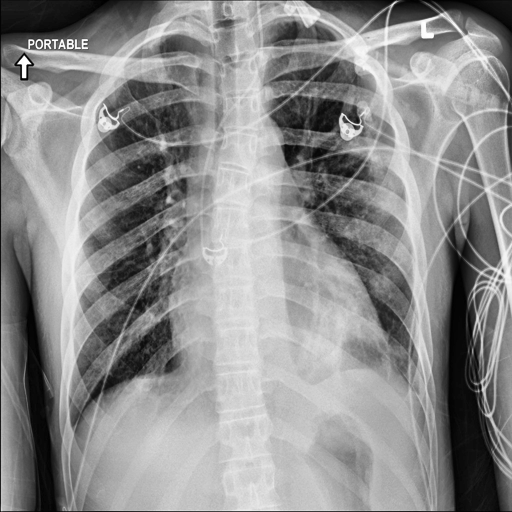
Finding: NORMAL